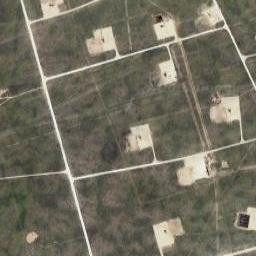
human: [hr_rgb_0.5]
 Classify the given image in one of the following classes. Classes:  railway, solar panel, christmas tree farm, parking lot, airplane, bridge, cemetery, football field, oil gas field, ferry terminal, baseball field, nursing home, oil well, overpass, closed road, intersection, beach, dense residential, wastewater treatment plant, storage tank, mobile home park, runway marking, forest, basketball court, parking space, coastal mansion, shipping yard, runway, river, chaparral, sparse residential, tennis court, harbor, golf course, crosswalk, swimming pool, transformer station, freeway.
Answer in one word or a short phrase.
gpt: oil gas field